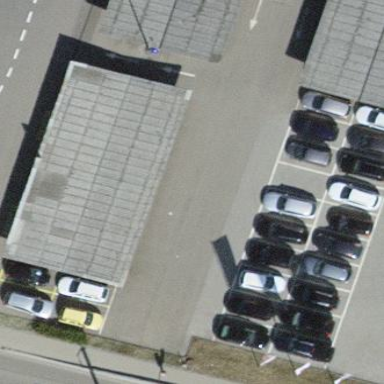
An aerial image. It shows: View of roof of building.